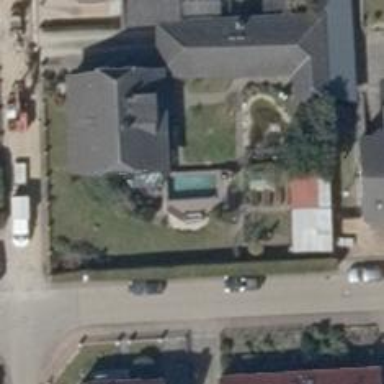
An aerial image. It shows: Swimming pool located in leisure land.